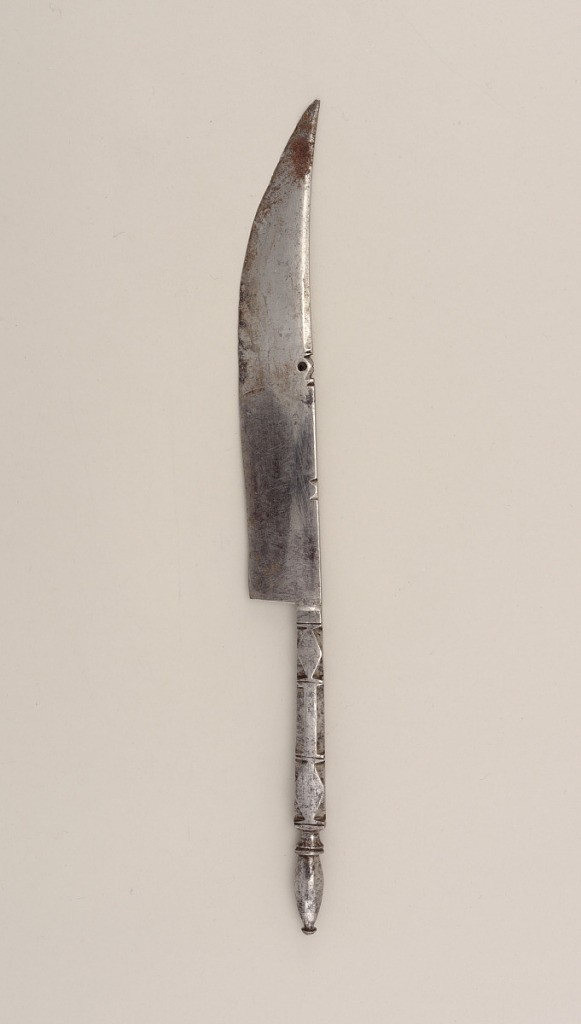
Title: Knife
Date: ca. 1865
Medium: steel
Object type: knife
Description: Knife in integral form. Tapered, curved, pointed blade, notched and engraved swaged upper edge. Rectangular handle cut in geometric facets. Oval terminal with button.